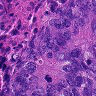
Metastatic tissue present: yes